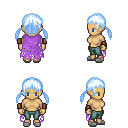
a pixel art fantasy rpg character, female body template, human, tanned skin, maroon tattered cape, teal pants, white cyan twin-tailed hairstyle, leather bracers, white slippers, four views (front, back, left, right), 2x2 character sprite sheet, small pixel art, hard edges, no anti-aliasing